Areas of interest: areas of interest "Transportation stations"
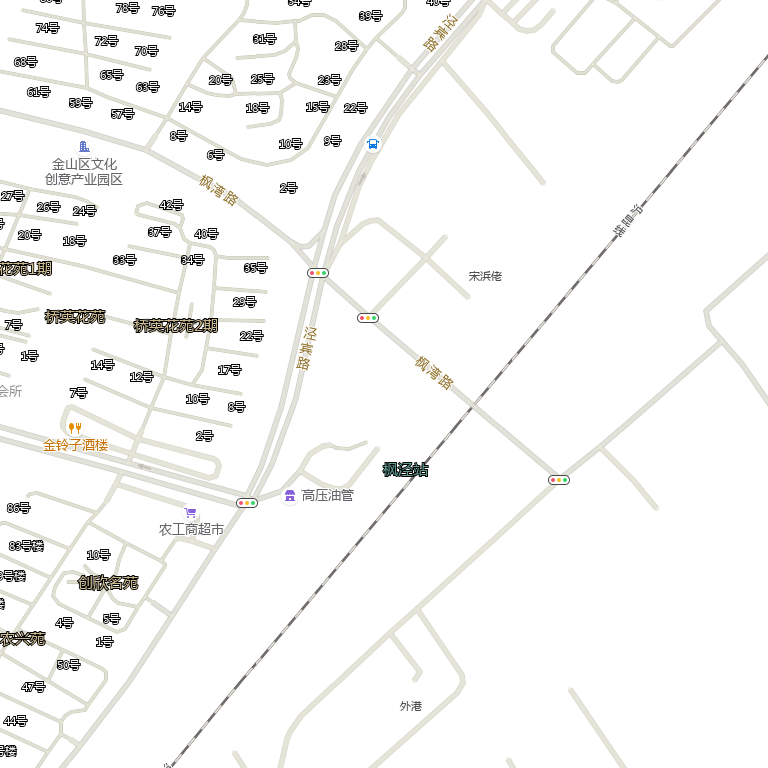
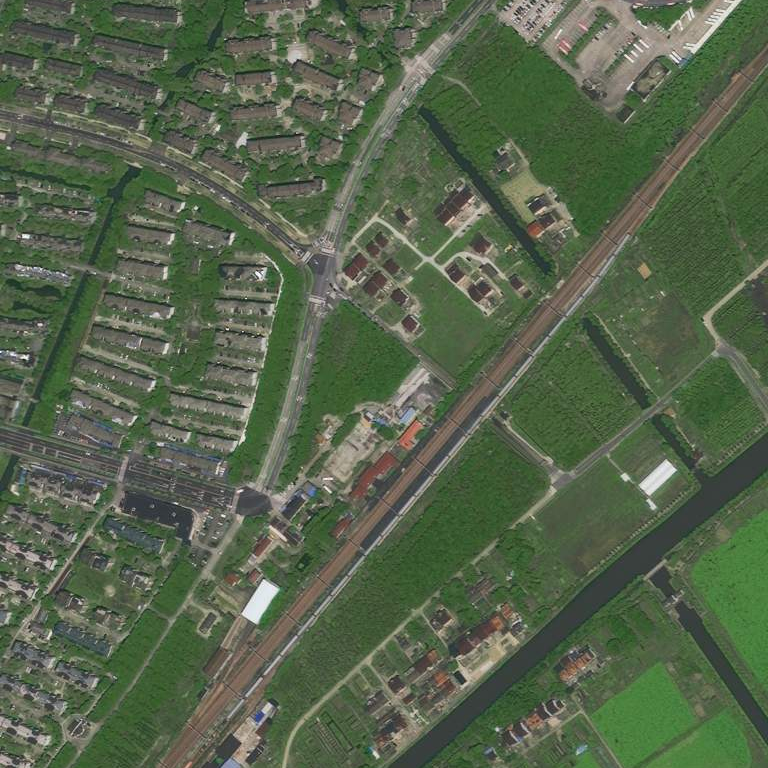